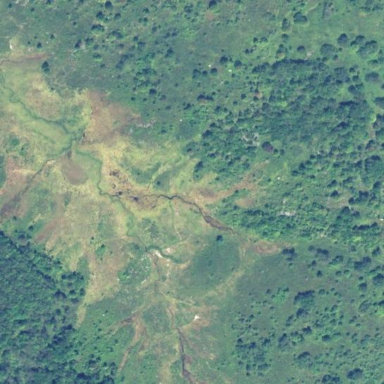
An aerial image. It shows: Bog wetland.